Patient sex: M
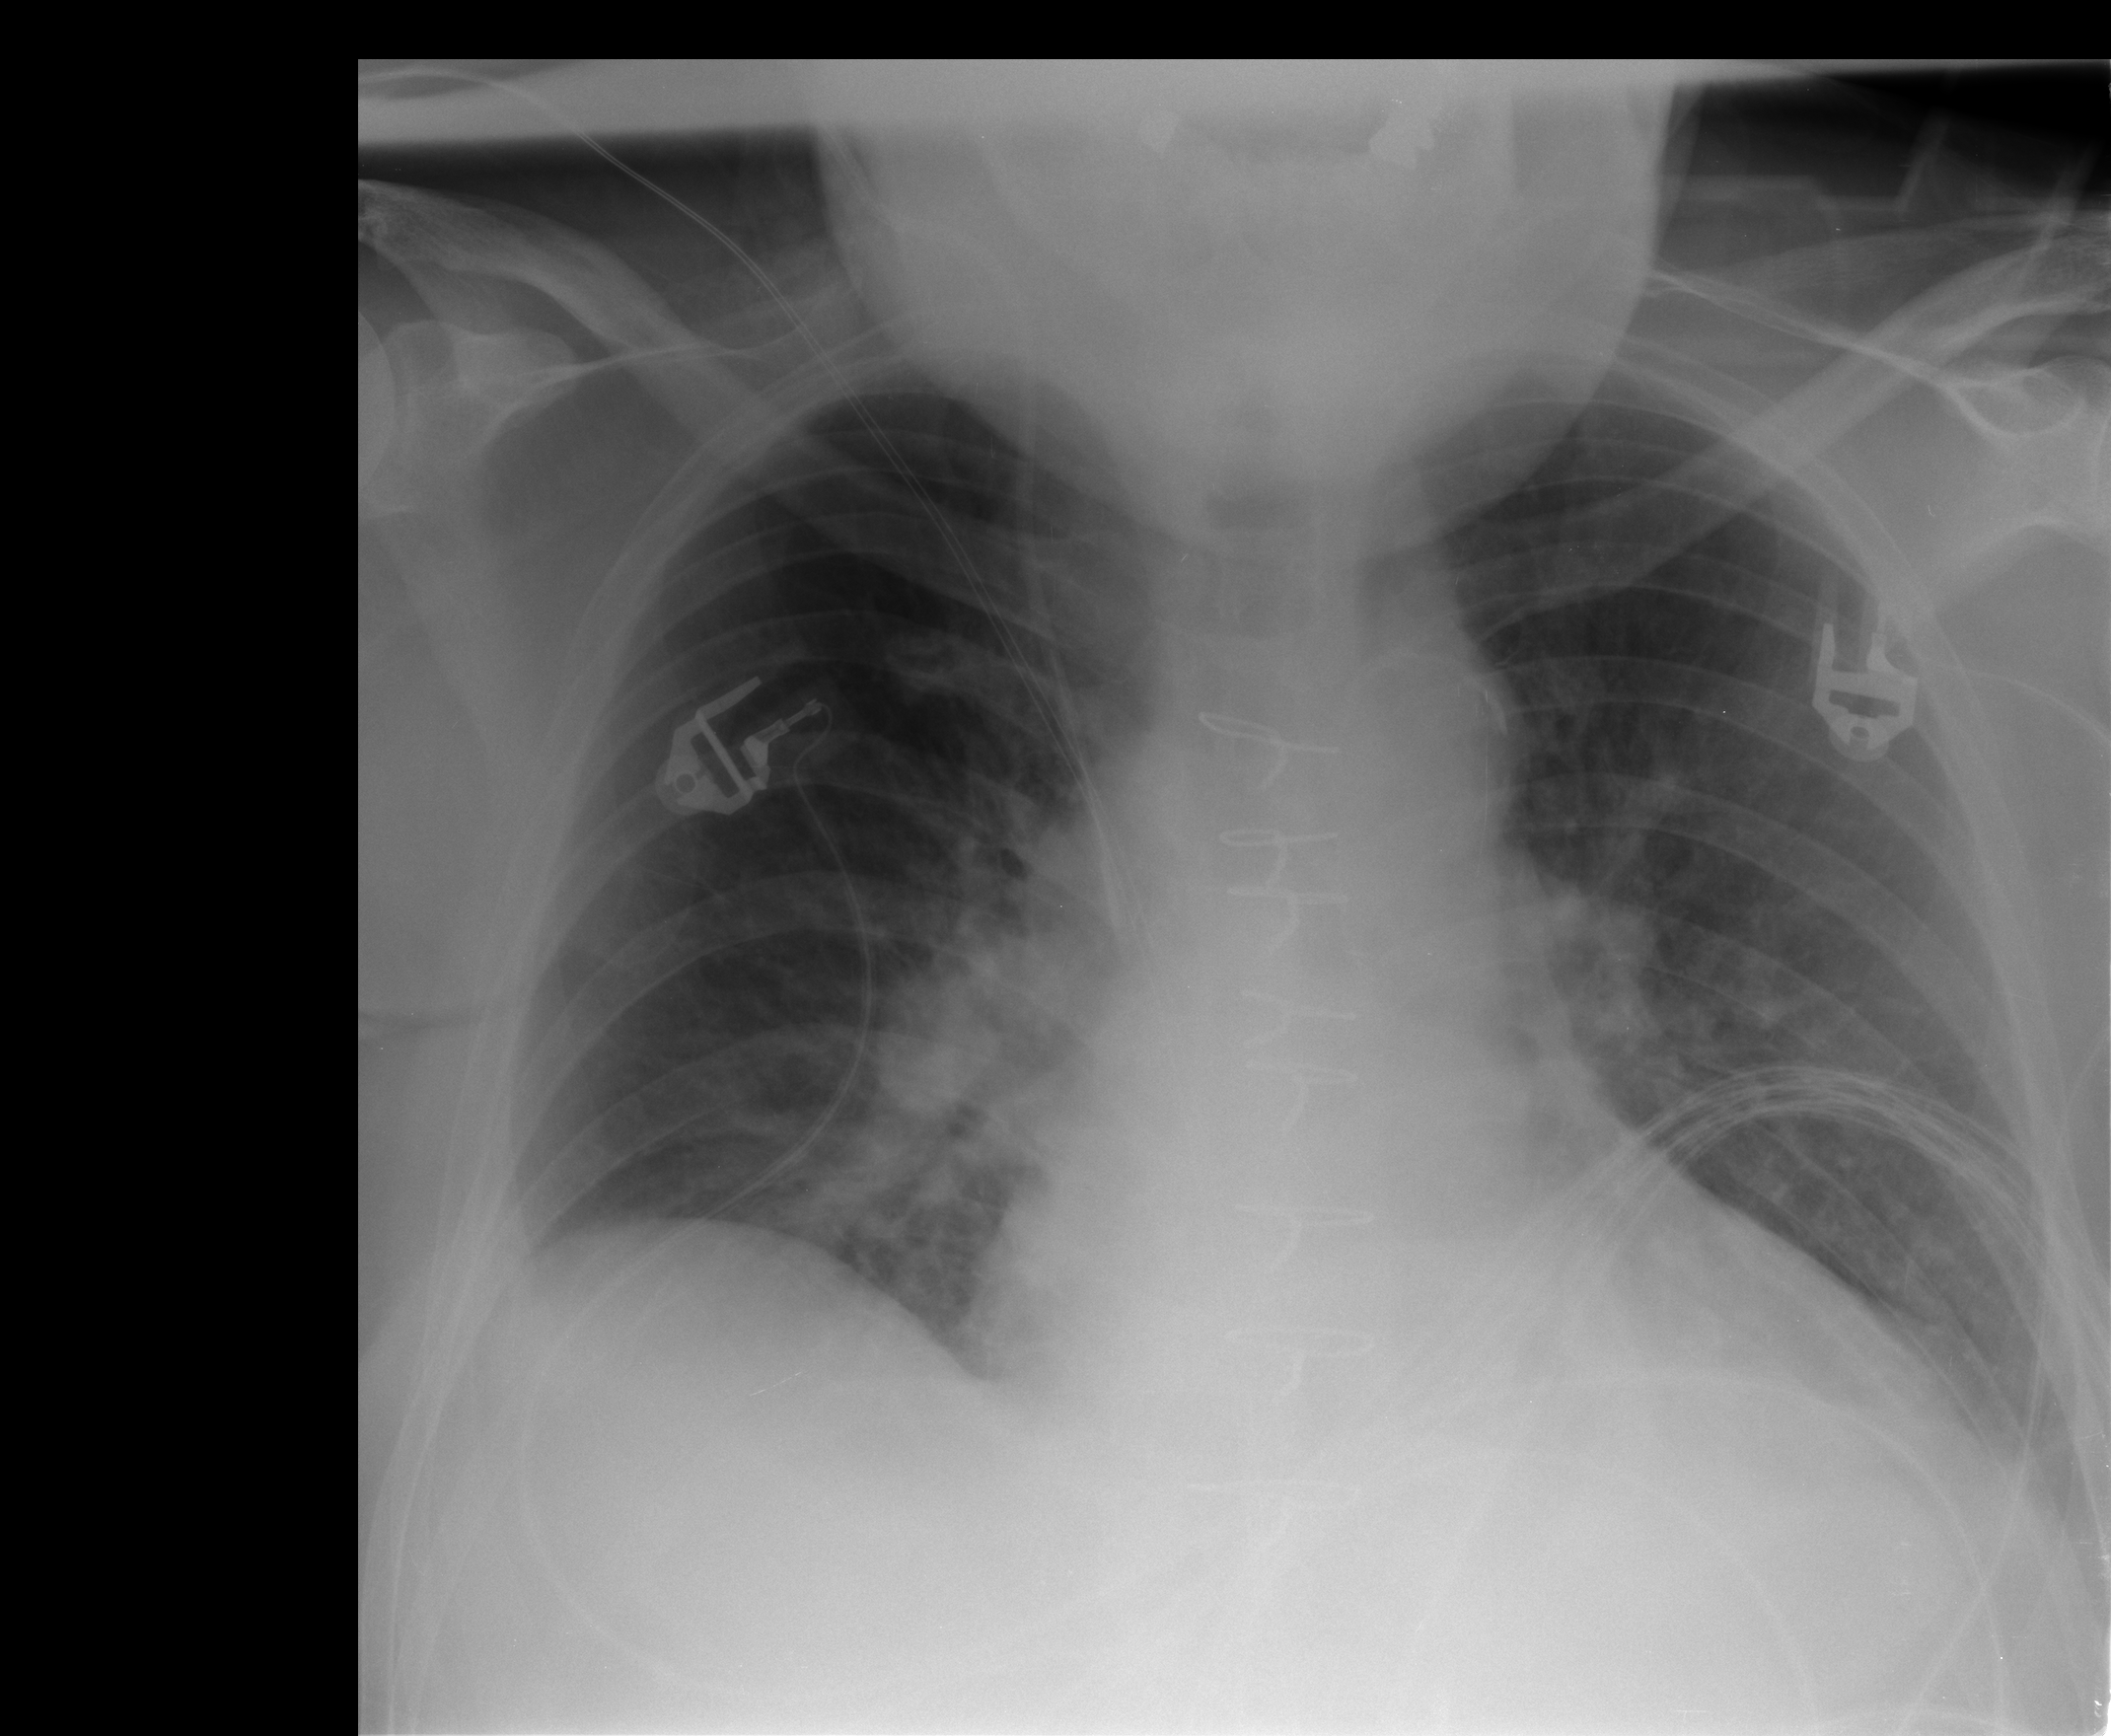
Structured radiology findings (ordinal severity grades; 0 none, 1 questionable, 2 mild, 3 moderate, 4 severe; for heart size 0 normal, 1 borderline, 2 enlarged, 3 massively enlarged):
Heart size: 2
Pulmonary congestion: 2
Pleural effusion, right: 1
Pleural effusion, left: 0
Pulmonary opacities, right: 2
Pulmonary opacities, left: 0
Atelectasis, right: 2
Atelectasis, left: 2